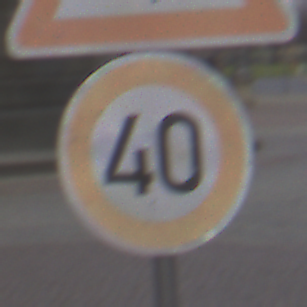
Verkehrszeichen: Geschwindigkeit40
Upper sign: FlugbetriebLinks
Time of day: MorningAfternoon
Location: Outdoor (Urban)
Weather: PartlyCloudy
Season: NotSpecified
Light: Natural